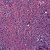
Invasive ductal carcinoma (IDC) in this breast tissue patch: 0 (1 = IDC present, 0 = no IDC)